Question: I have a problem I've noticed a while ago with a site I'm building.
I've been working with Joomla for a while now and I have never encountered such a problem.
On some components, like featured content, search, hwdvideoshare and some more, quotation marks seem to be added at the very top of the main content area. This causes an extra empty space that pushes the content down.
It's not really acceptable since I am designing a layout that has to be very precise.

Hopefully you guys can help me, I have tried everything.
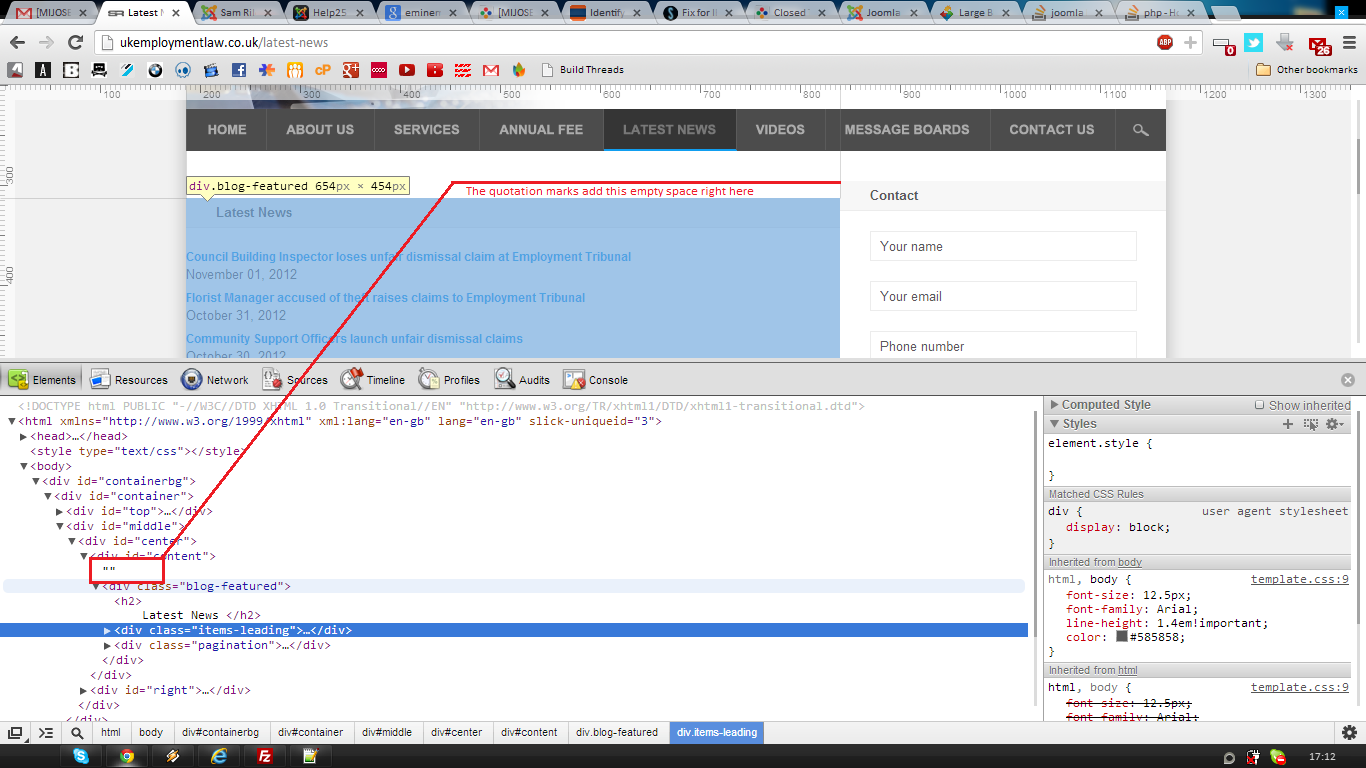
Answer: Open the "index.php" file in the template with notepad++. Then from encoding choose "Convert to UTF8 without BOM", save and reload.